Field crop: maize
Growth stage: 2
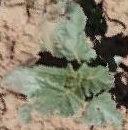
Species: datura